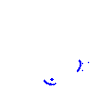
Particle: kaon